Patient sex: M
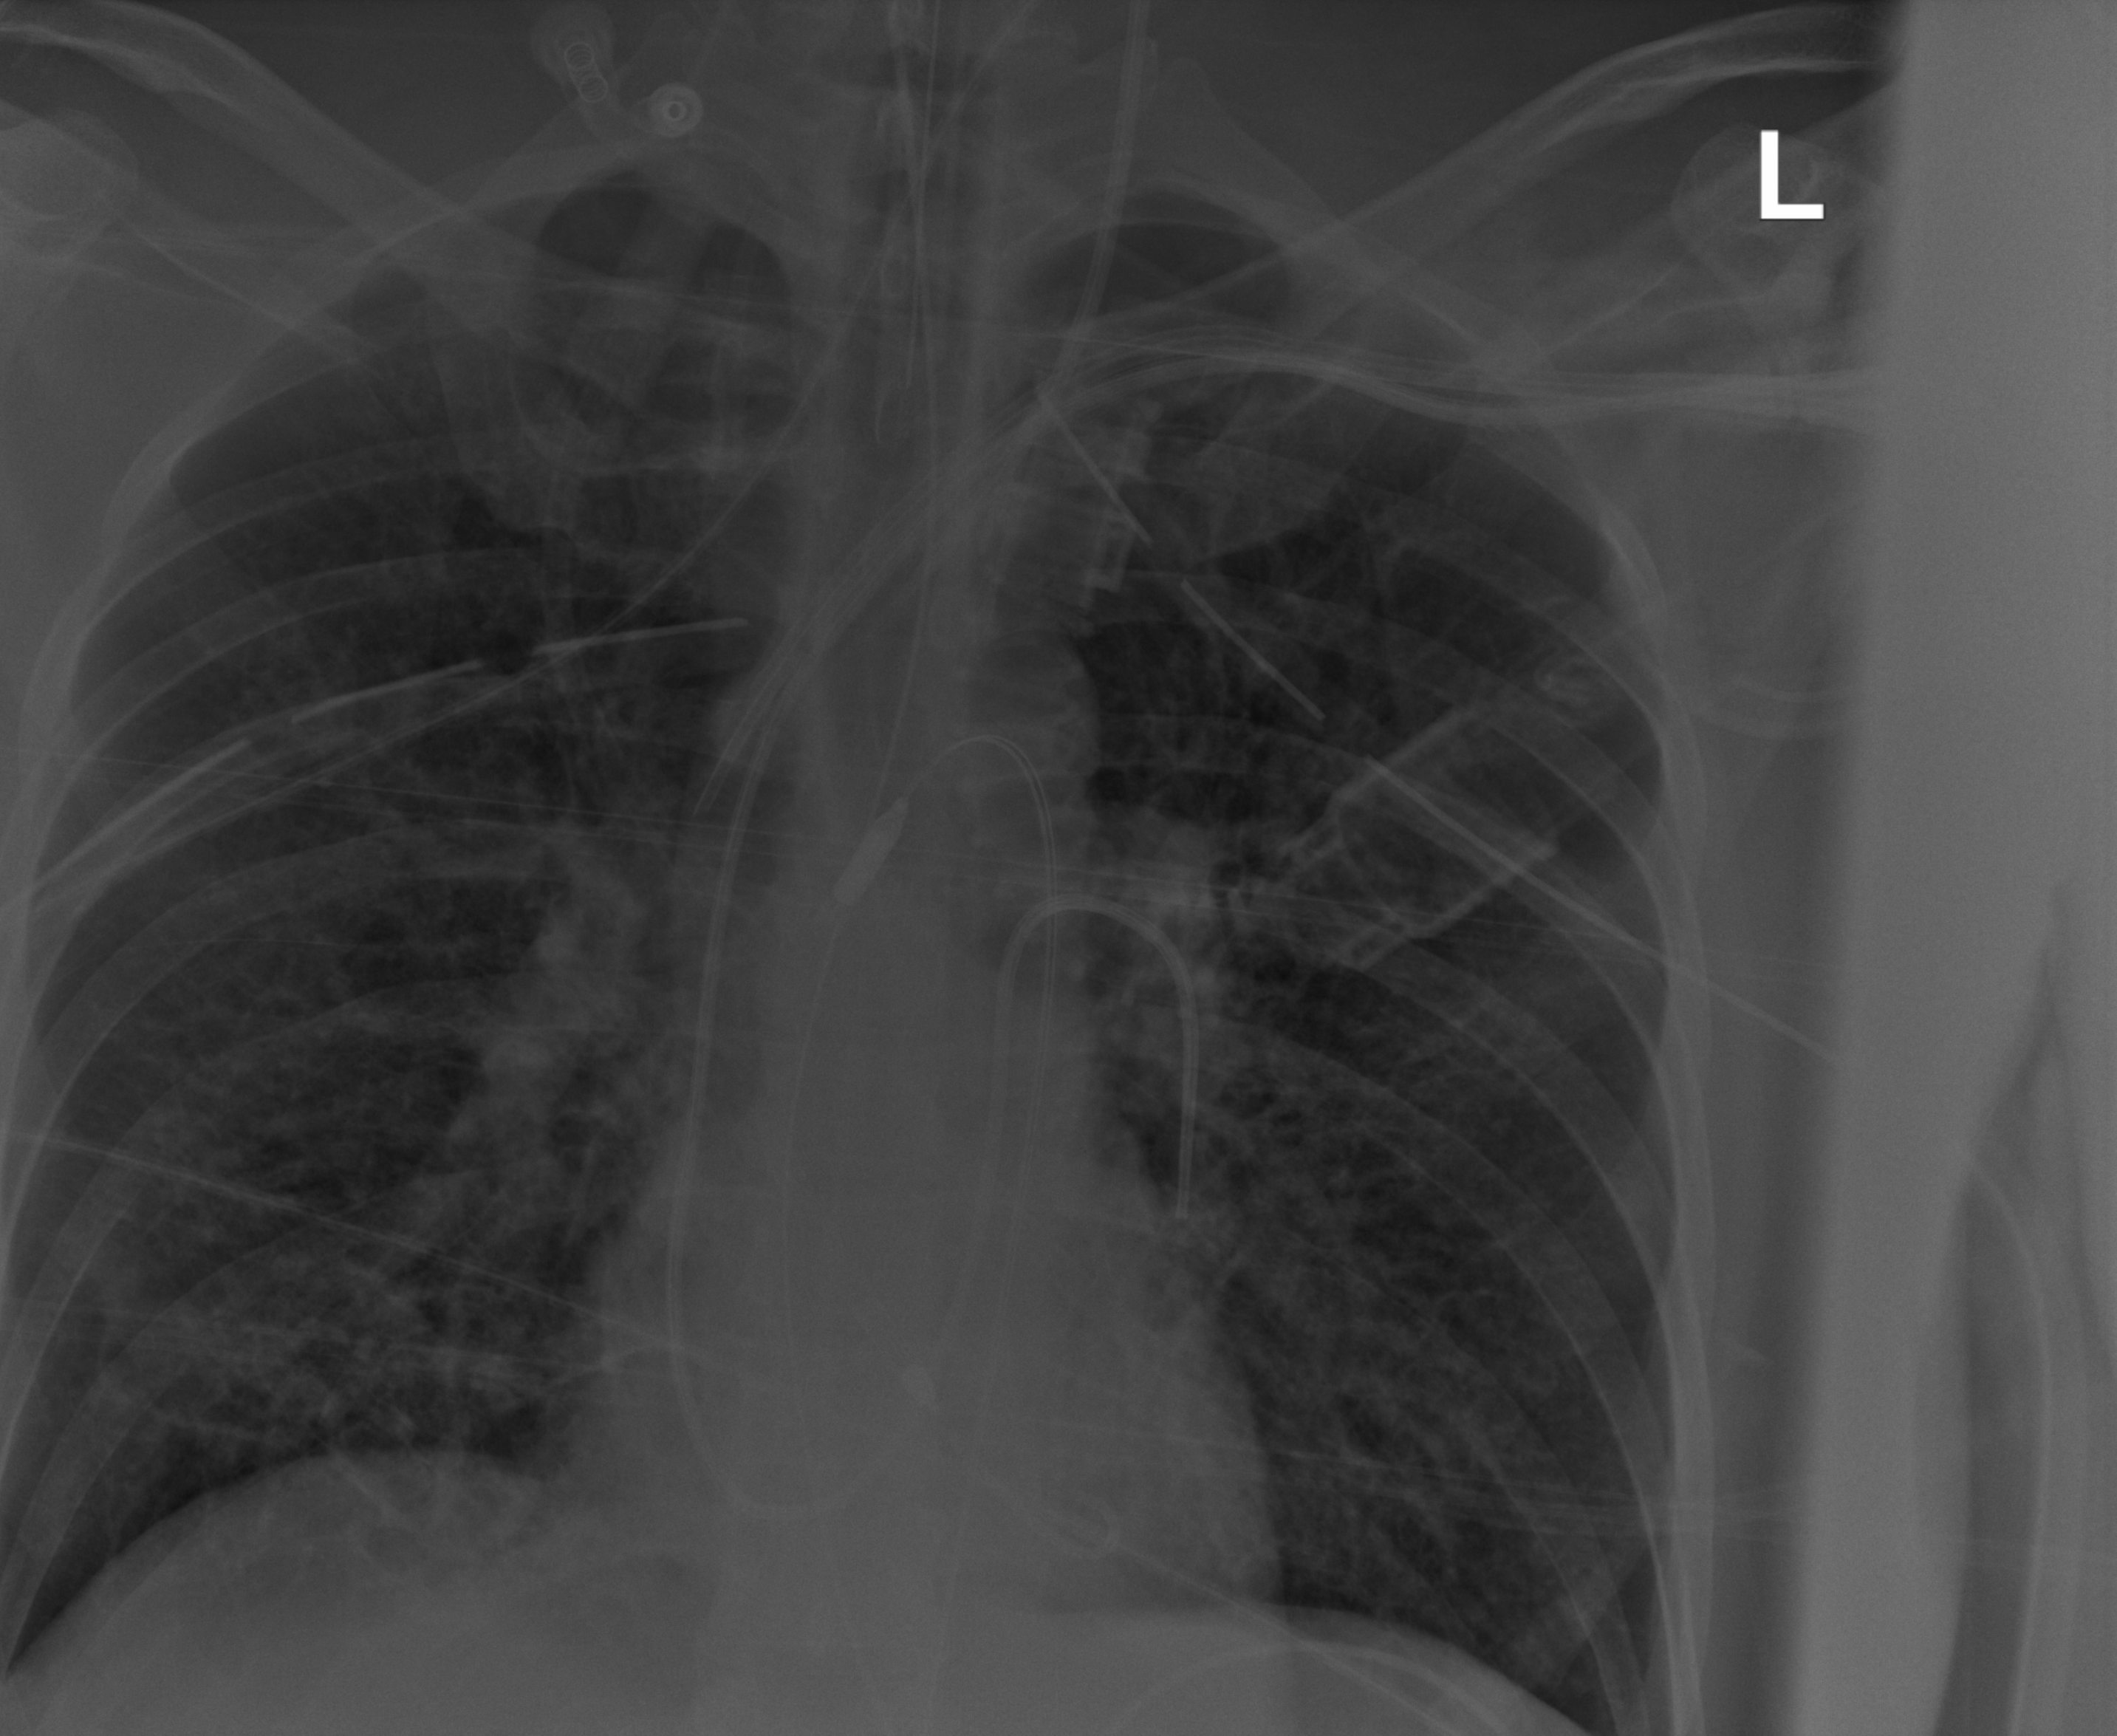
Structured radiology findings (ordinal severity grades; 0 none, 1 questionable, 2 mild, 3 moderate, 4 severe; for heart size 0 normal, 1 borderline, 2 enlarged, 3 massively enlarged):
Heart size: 0
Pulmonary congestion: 2
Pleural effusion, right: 0
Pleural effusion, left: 0
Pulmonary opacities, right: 2
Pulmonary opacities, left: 2
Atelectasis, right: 2
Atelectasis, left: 2